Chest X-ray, PA view. Patient: 46 years old, sex M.
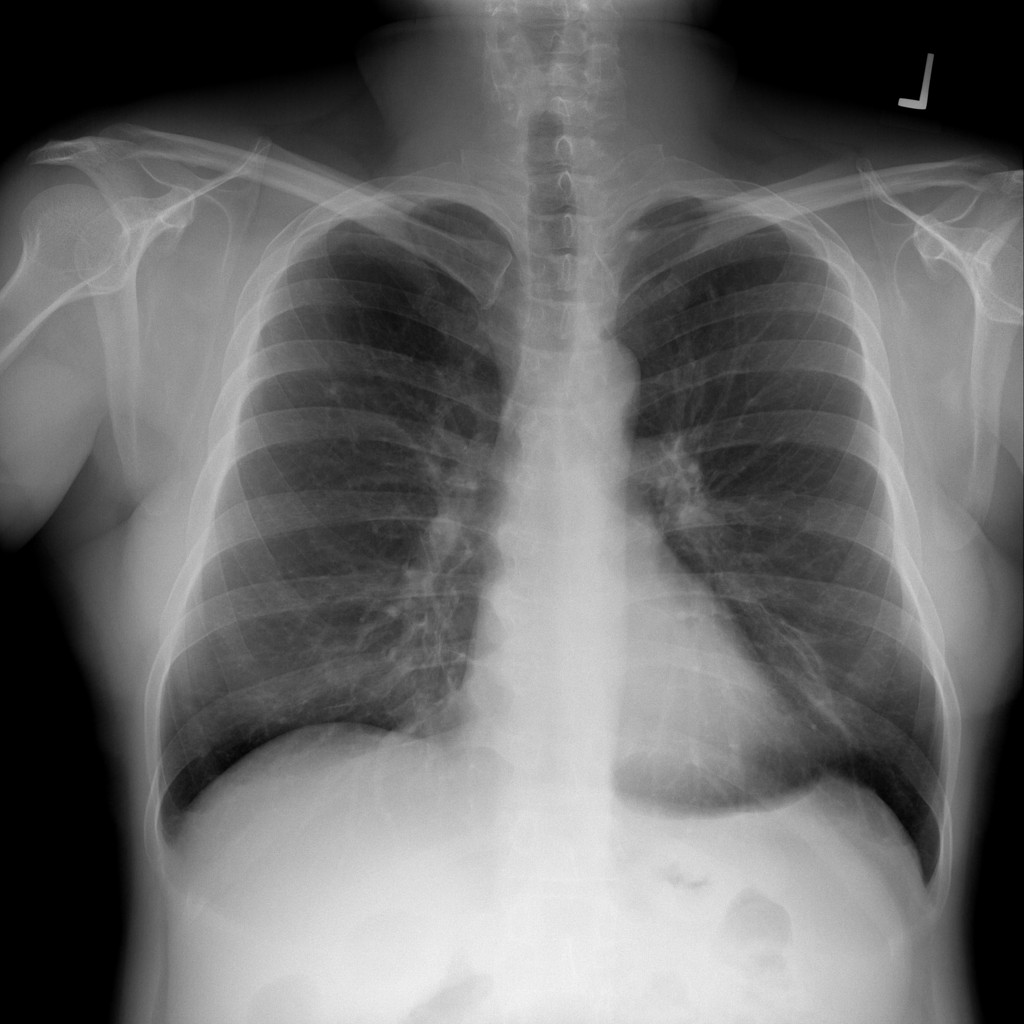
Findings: No Finding